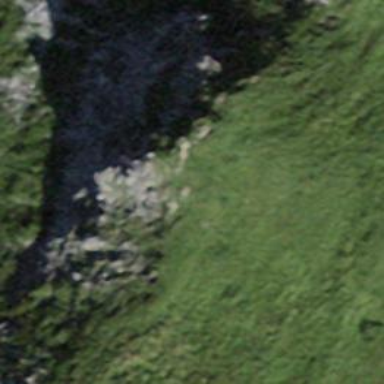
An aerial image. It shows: Natural cliff.